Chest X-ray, PA view. Patient: 31 years old, sex F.
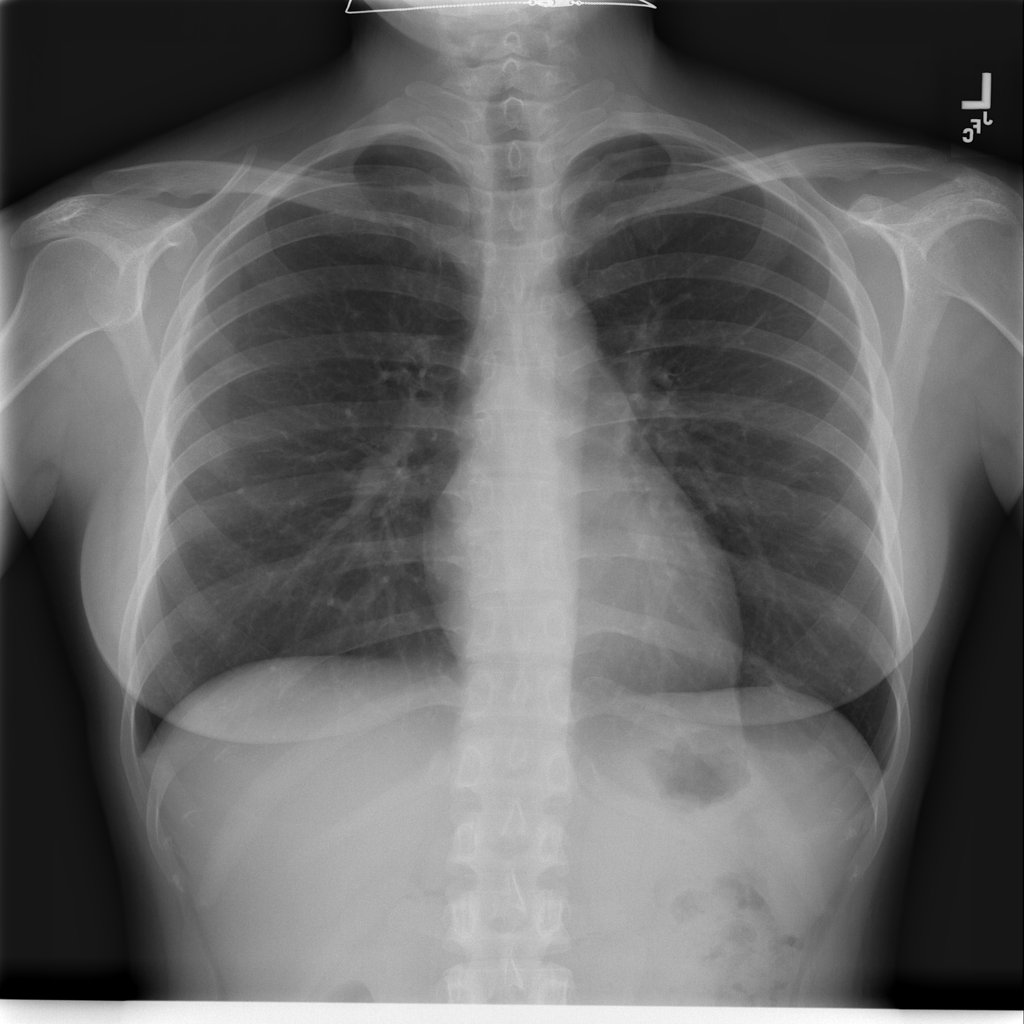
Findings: No Finding